Aerial crown-view tile of a tropical tree (Barro Colorado Island, Panama), acquired 20240716:
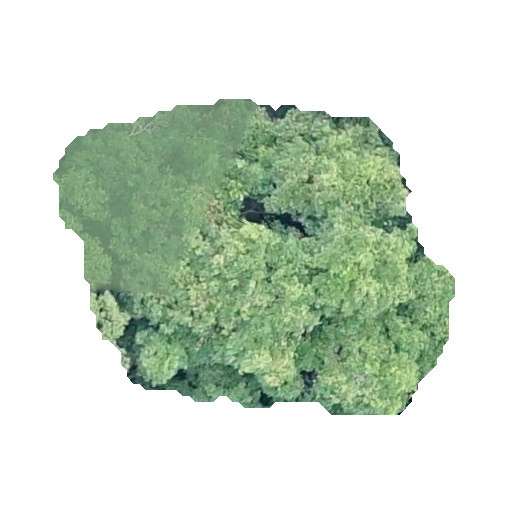
Species: Prioria copaifera
GBIF accepted scientific name: Prioria copaifera
Crown area: 150.01 m²